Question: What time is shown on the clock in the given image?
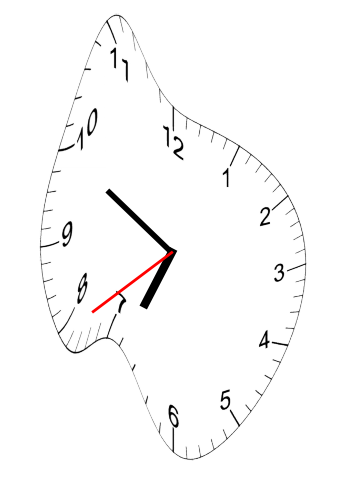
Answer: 06:49:39